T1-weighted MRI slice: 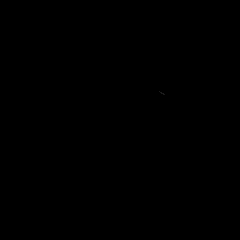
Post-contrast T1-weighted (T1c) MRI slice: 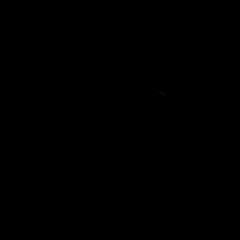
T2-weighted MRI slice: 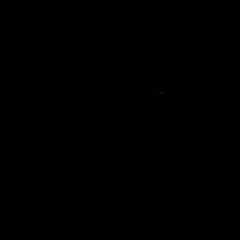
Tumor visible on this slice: no